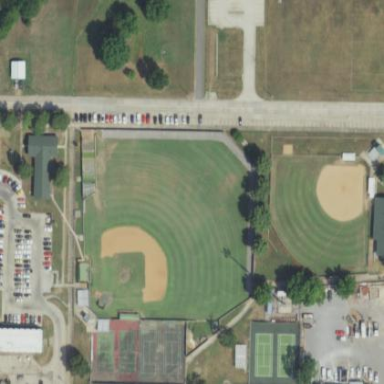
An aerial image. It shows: Baseball pitch for leisure land activities.